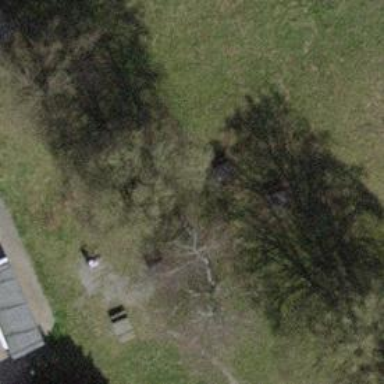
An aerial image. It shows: Picnic site for tourists.